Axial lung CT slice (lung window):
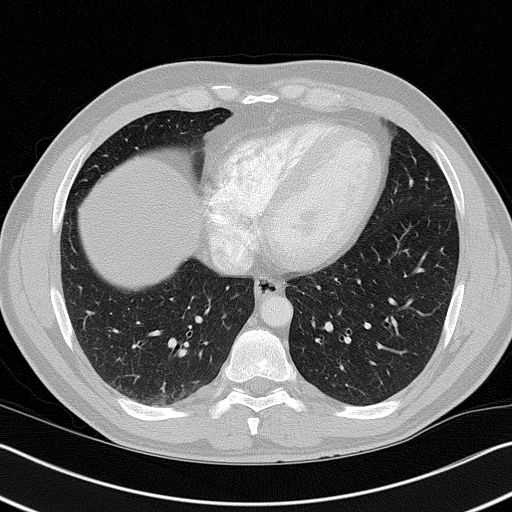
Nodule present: no